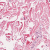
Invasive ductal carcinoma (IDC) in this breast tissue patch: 0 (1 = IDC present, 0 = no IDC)